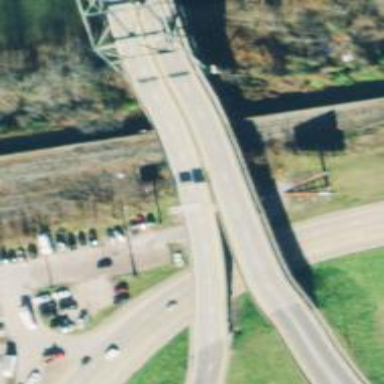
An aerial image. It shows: Primary highway bridge over expressway.